Question: ok I am trying to answer a question and learning to code. regarding an array and using foreach statements the function must remain as this "function animalNames" must stay somewhere but apparently, I am doing something wrong because I get it returned as undefined. even through it produces the correct array back could someone look at it and let me know what i have done wrong.
attached is a picture of the code and array and question that i answered. this is how i wrote my function.
'''
const displayNames = [];
zooAnimals.forEach(function animalNames(element){
var display = "name: " + element.animal_name + ", " + "scientific: " + element.scientific_name
displayNames.push(display);
})
console.log(displayNames);
'''
again i get the correct array back and the data looks correct...but animalNames comes back as undefined...i cannot remove this portion i am to keep it there but i do not know what to do with it.

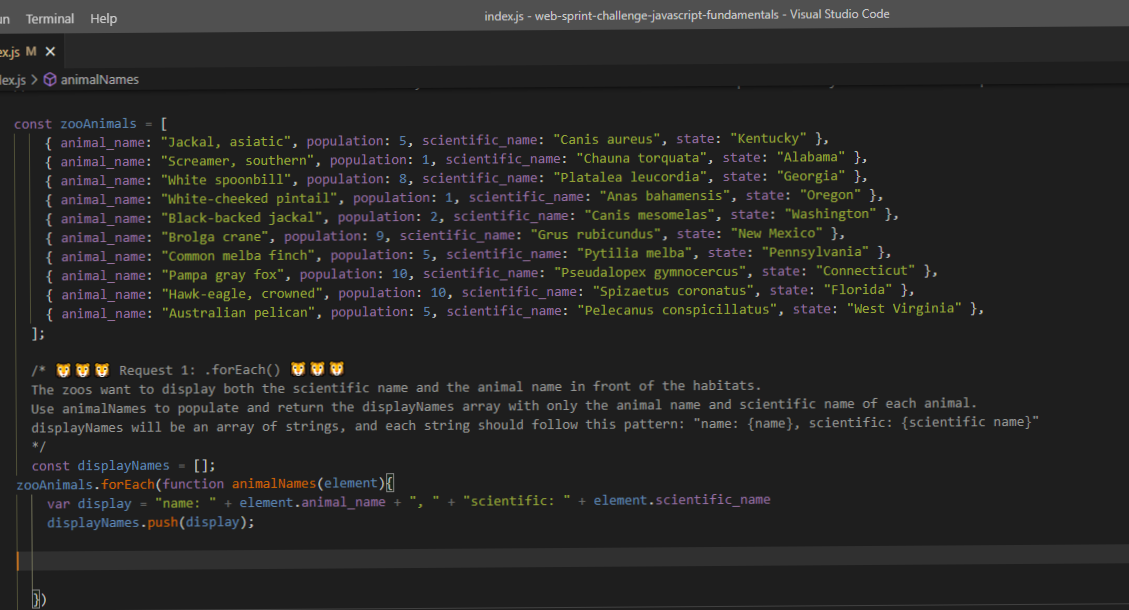
Answer: try this, it defines a function animalNames as separate function
'''
const displayNames = [];
const zooAnimals = [
{animal_name:"Jackel",scientific_name:"Canine"}
]
function animalNames({animal_name, scientific_name}){
return 'name: ${animal_name}, scientific: ${scientific_name}'
}
zooAnimals.forEach((element)=>{
displayNames.push(animalNames(element));
})
console.log(displayNames);
'''